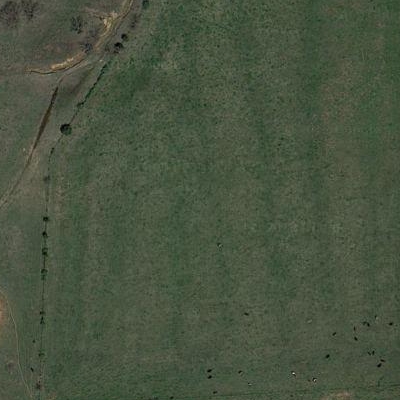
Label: Grass